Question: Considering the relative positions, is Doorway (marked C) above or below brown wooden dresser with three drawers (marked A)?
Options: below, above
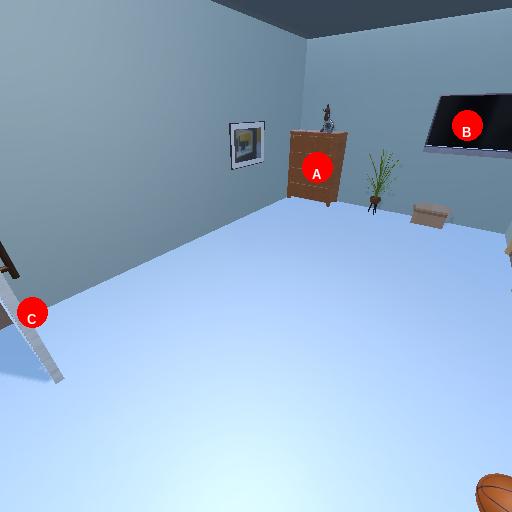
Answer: below